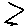
Label: zigzag